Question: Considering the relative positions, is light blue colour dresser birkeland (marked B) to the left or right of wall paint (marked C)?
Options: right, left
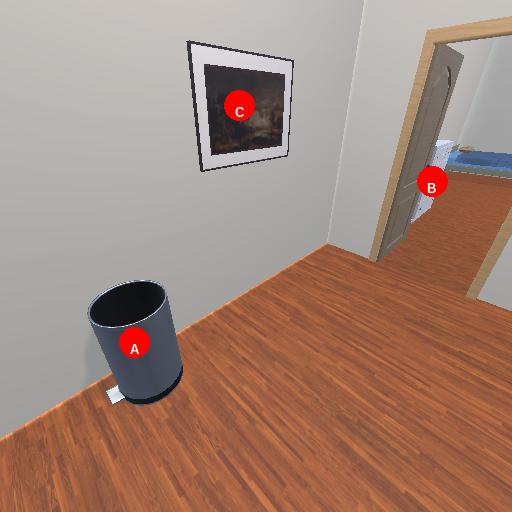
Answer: right